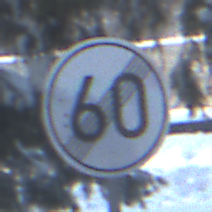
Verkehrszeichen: EndeGeschwindigkeit60
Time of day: MorningAfternoon
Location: Outdoor (Nature)
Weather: Clear
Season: Winter
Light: Natural